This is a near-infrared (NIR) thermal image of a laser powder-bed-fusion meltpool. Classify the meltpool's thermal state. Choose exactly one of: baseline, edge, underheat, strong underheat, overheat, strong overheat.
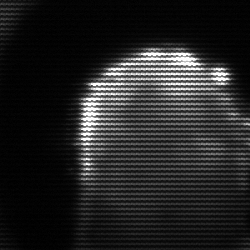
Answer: baseline